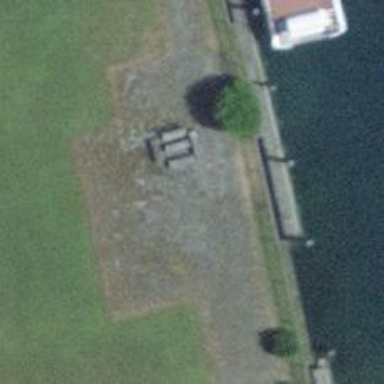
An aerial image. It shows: Concrete bench.